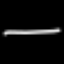
Label: line